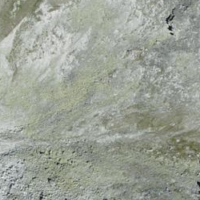
EUNIS habitat code: 48
Species observed at this site:
Saxifraga exarata